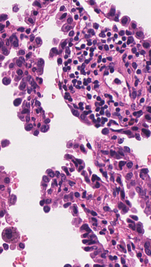
Tumor epithelial tissue: yes
Tumor-associated stroma tissue: yes
Normal tissue: no